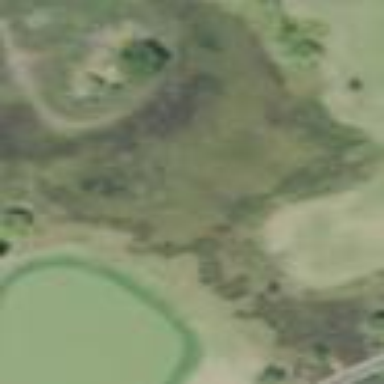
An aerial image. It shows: Scenic view of water hazard on golf course. The natural water feature adds beauty to the landscape.